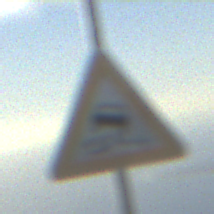
Verkehrszeichen: SchleuderOderRutschgefahr
Umgebung: Outdoor, Nature
Tageszeit: SunriseSunset
Wetter: PartlyCloudy
Licht: Natural
Jahreszeit: NotSpecified
Kontrast: HighContrast